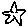
Label: star